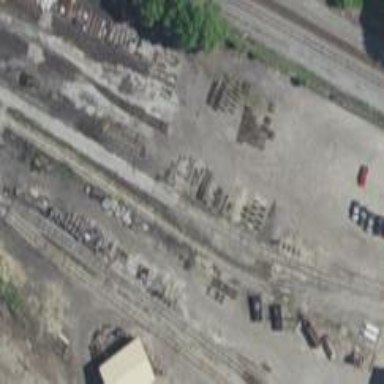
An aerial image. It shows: Rail spur service.